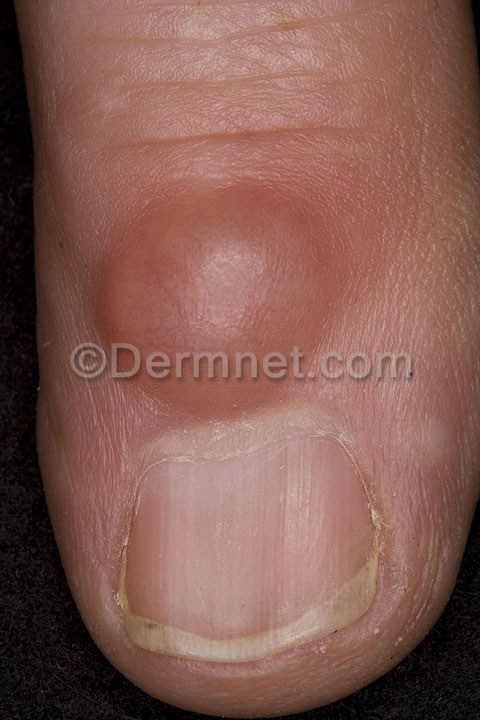
Disease: Nail Fungus and other Nail Disease